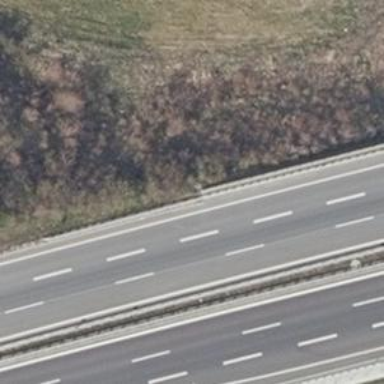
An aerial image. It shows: Motorway junction.